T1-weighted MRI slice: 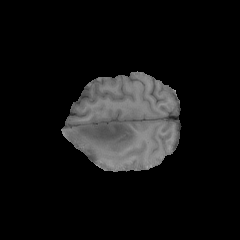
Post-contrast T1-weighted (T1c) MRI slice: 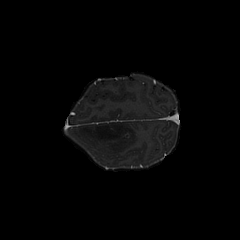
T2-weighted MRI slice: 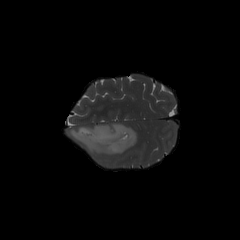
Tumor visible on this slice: yes